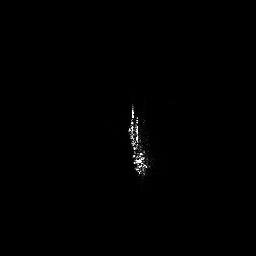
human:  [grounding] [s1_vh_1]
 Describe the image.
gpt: In the satellite image, there is  <ref>1 large ship </ref> <box>[[48, 38, 59, 69, 0]]</box> located at center.